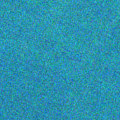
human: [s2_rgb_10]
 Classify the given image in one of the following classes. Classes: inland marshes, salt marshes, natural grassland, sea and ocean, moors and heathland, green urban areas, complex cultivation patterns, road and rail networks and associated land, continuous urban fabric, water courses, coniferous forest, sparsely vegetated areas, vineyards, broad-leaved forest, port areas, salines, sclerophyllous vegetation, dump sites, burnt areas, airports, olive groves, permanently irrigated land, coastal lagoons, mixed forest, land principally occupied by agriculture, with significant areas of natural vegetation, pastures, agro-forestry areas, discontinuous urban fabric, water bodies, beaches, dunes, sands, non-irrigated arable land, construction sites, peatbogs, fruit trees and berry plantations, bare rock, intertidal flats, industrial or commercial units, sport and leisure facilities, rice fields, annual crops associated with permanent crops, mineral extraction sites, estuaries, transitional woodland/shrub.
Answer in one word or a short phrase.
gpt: sea and ocean